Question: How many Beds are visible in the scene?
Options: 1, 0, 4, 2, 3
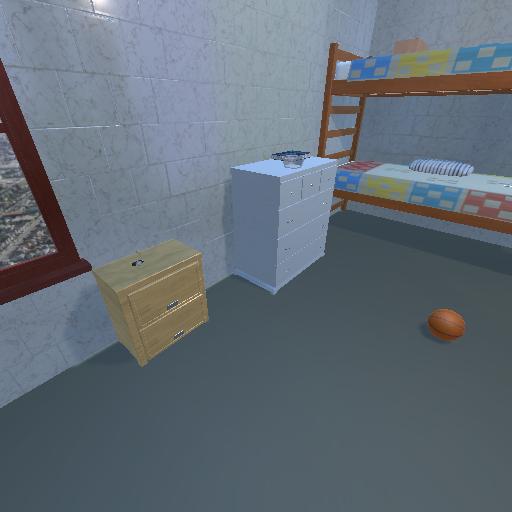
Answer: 1